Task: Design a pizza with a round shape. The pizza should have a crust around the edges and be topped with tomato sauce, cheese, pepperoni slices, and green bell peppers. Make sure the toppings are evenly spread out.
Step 123:
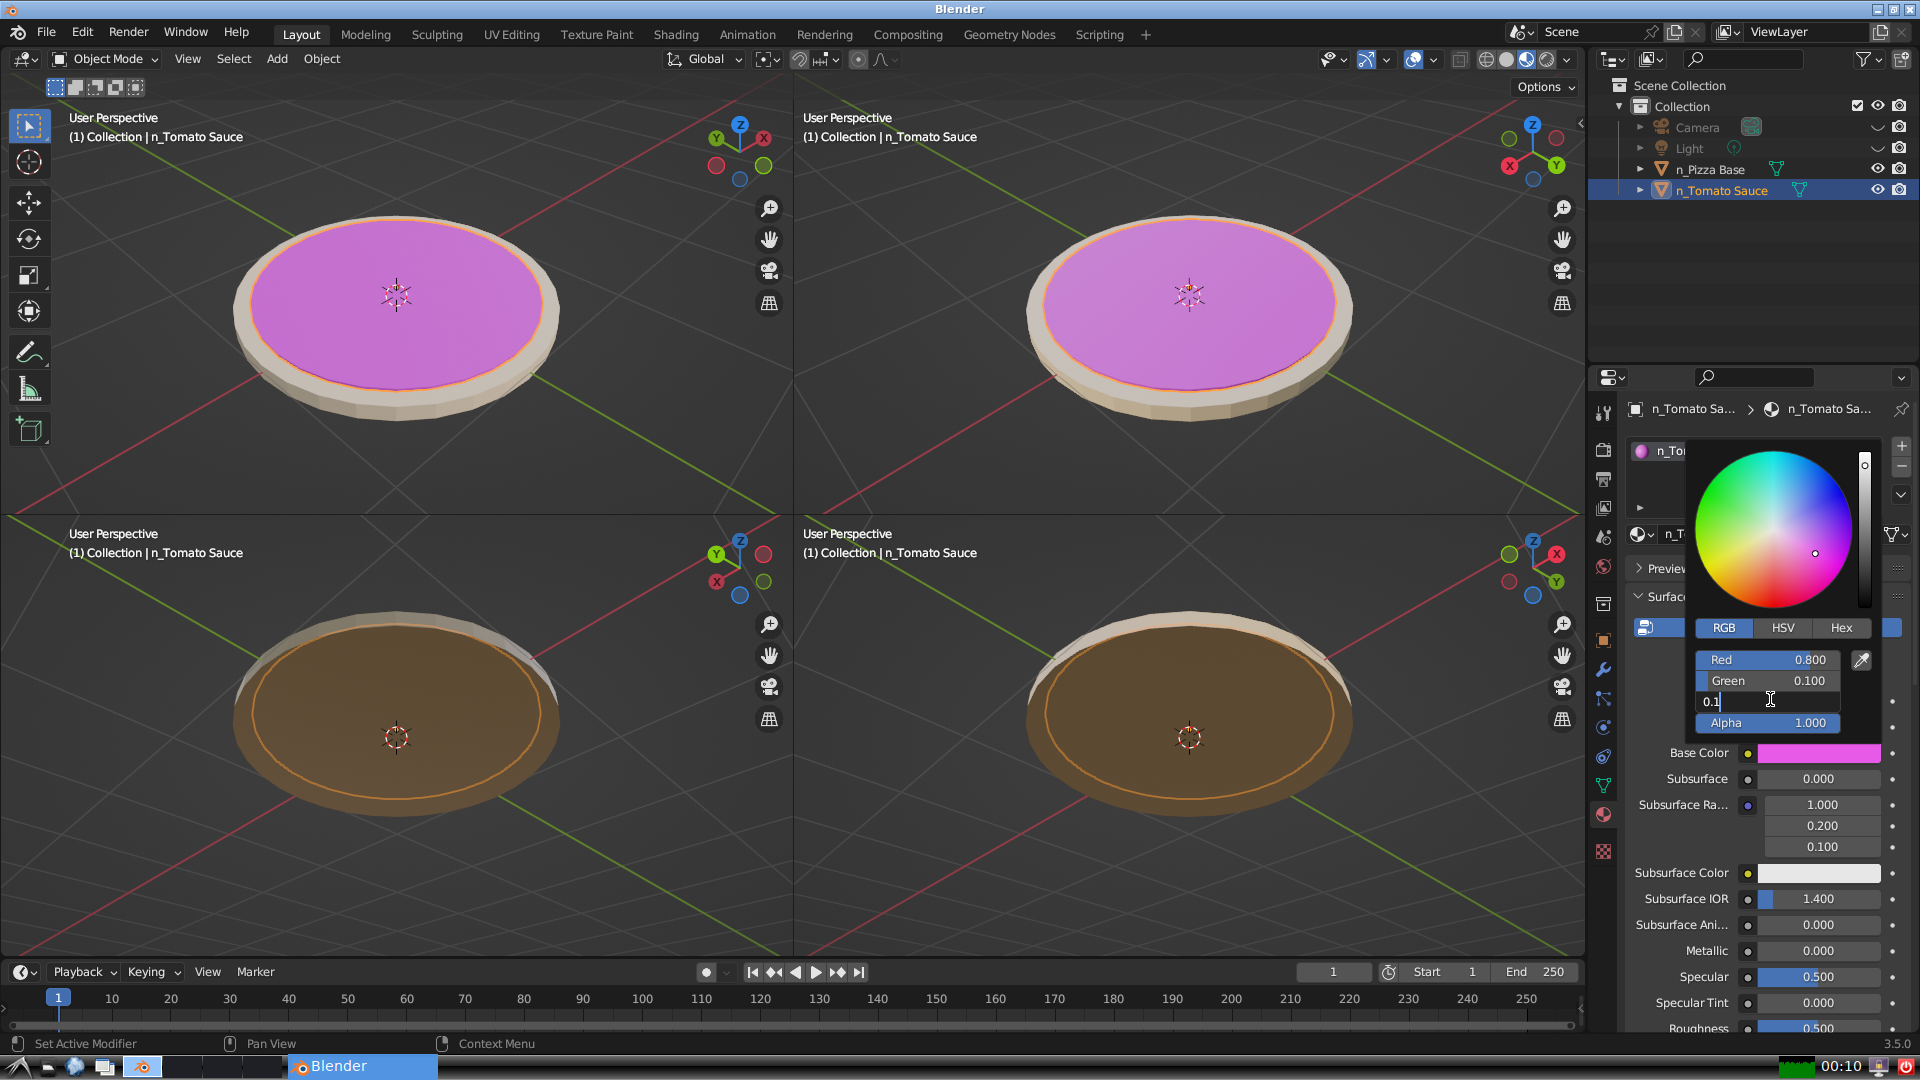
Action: {"key_press": ['Return']}